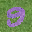
Label: 9